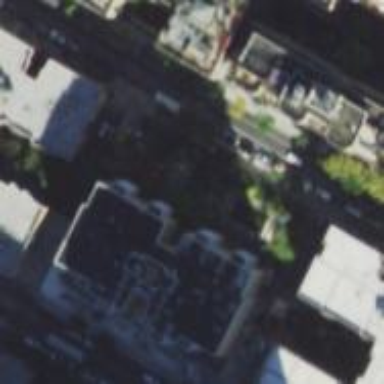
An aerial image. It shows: Part of building with flat concrete roof.